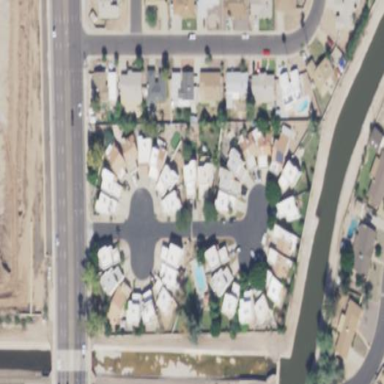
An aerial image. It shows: Residential area consisting of single-family homes.